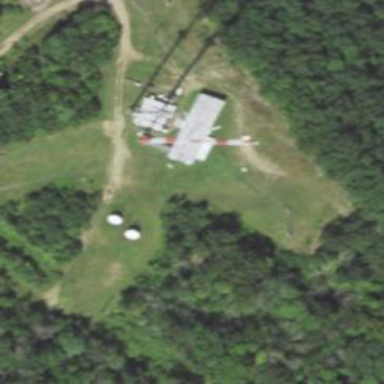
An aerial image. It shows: Mast tower used for communication.